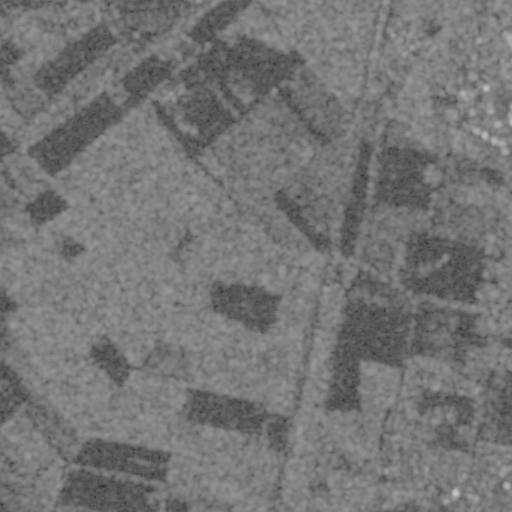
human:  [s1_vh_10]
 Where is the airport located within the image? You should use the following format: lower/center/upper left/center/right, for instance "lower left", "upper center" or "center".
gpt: The airport is located in the upper left of the image.
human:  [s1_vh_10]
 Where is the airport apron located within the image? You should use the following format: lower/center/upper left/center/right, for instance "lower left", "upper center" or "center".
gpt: The airport apron is located in the upper left of the image.
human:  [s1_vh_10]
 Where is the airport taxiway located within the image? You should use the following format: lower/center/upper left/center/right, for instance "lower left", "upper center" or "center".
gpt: The airport taxiway is located in the upper left of the image.
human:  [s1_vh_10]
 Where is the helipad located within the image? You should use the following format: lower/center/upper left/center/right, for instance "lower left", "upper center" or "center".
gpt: The helipad is located in the upper left of the image.
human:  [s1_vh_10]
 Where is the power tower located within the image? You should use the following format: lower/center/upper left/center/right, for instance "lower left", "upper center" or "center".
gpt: There is no power tower in the image.

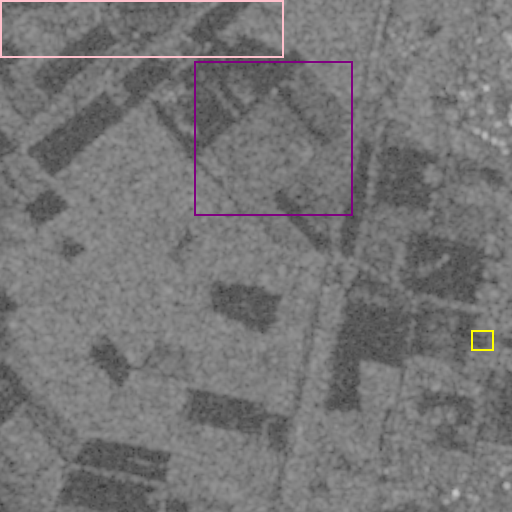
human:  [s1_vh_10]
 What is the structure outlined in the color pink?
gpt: The structure outlined in pink is an airport.
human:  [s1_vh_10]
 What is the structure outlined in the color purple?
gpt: The structure outlined in purple is a crop field.
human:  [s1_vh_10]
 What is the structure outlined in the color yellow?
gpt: The structure outlined in yellow is a park.
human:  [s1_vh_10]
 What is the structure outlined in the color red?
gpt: There is no red outline.